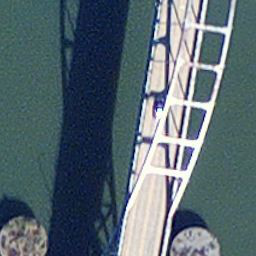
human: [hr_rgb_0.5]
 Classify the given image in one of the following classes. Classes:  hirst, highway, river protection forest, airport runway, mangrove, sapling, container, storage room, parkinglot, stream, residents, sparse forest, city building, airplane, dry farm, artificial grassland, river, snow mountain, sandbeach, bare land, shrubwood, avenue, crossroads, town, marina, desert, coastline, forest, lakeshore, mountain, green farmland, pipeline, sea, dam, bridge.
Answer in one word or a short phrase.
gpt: bridge